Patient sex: M
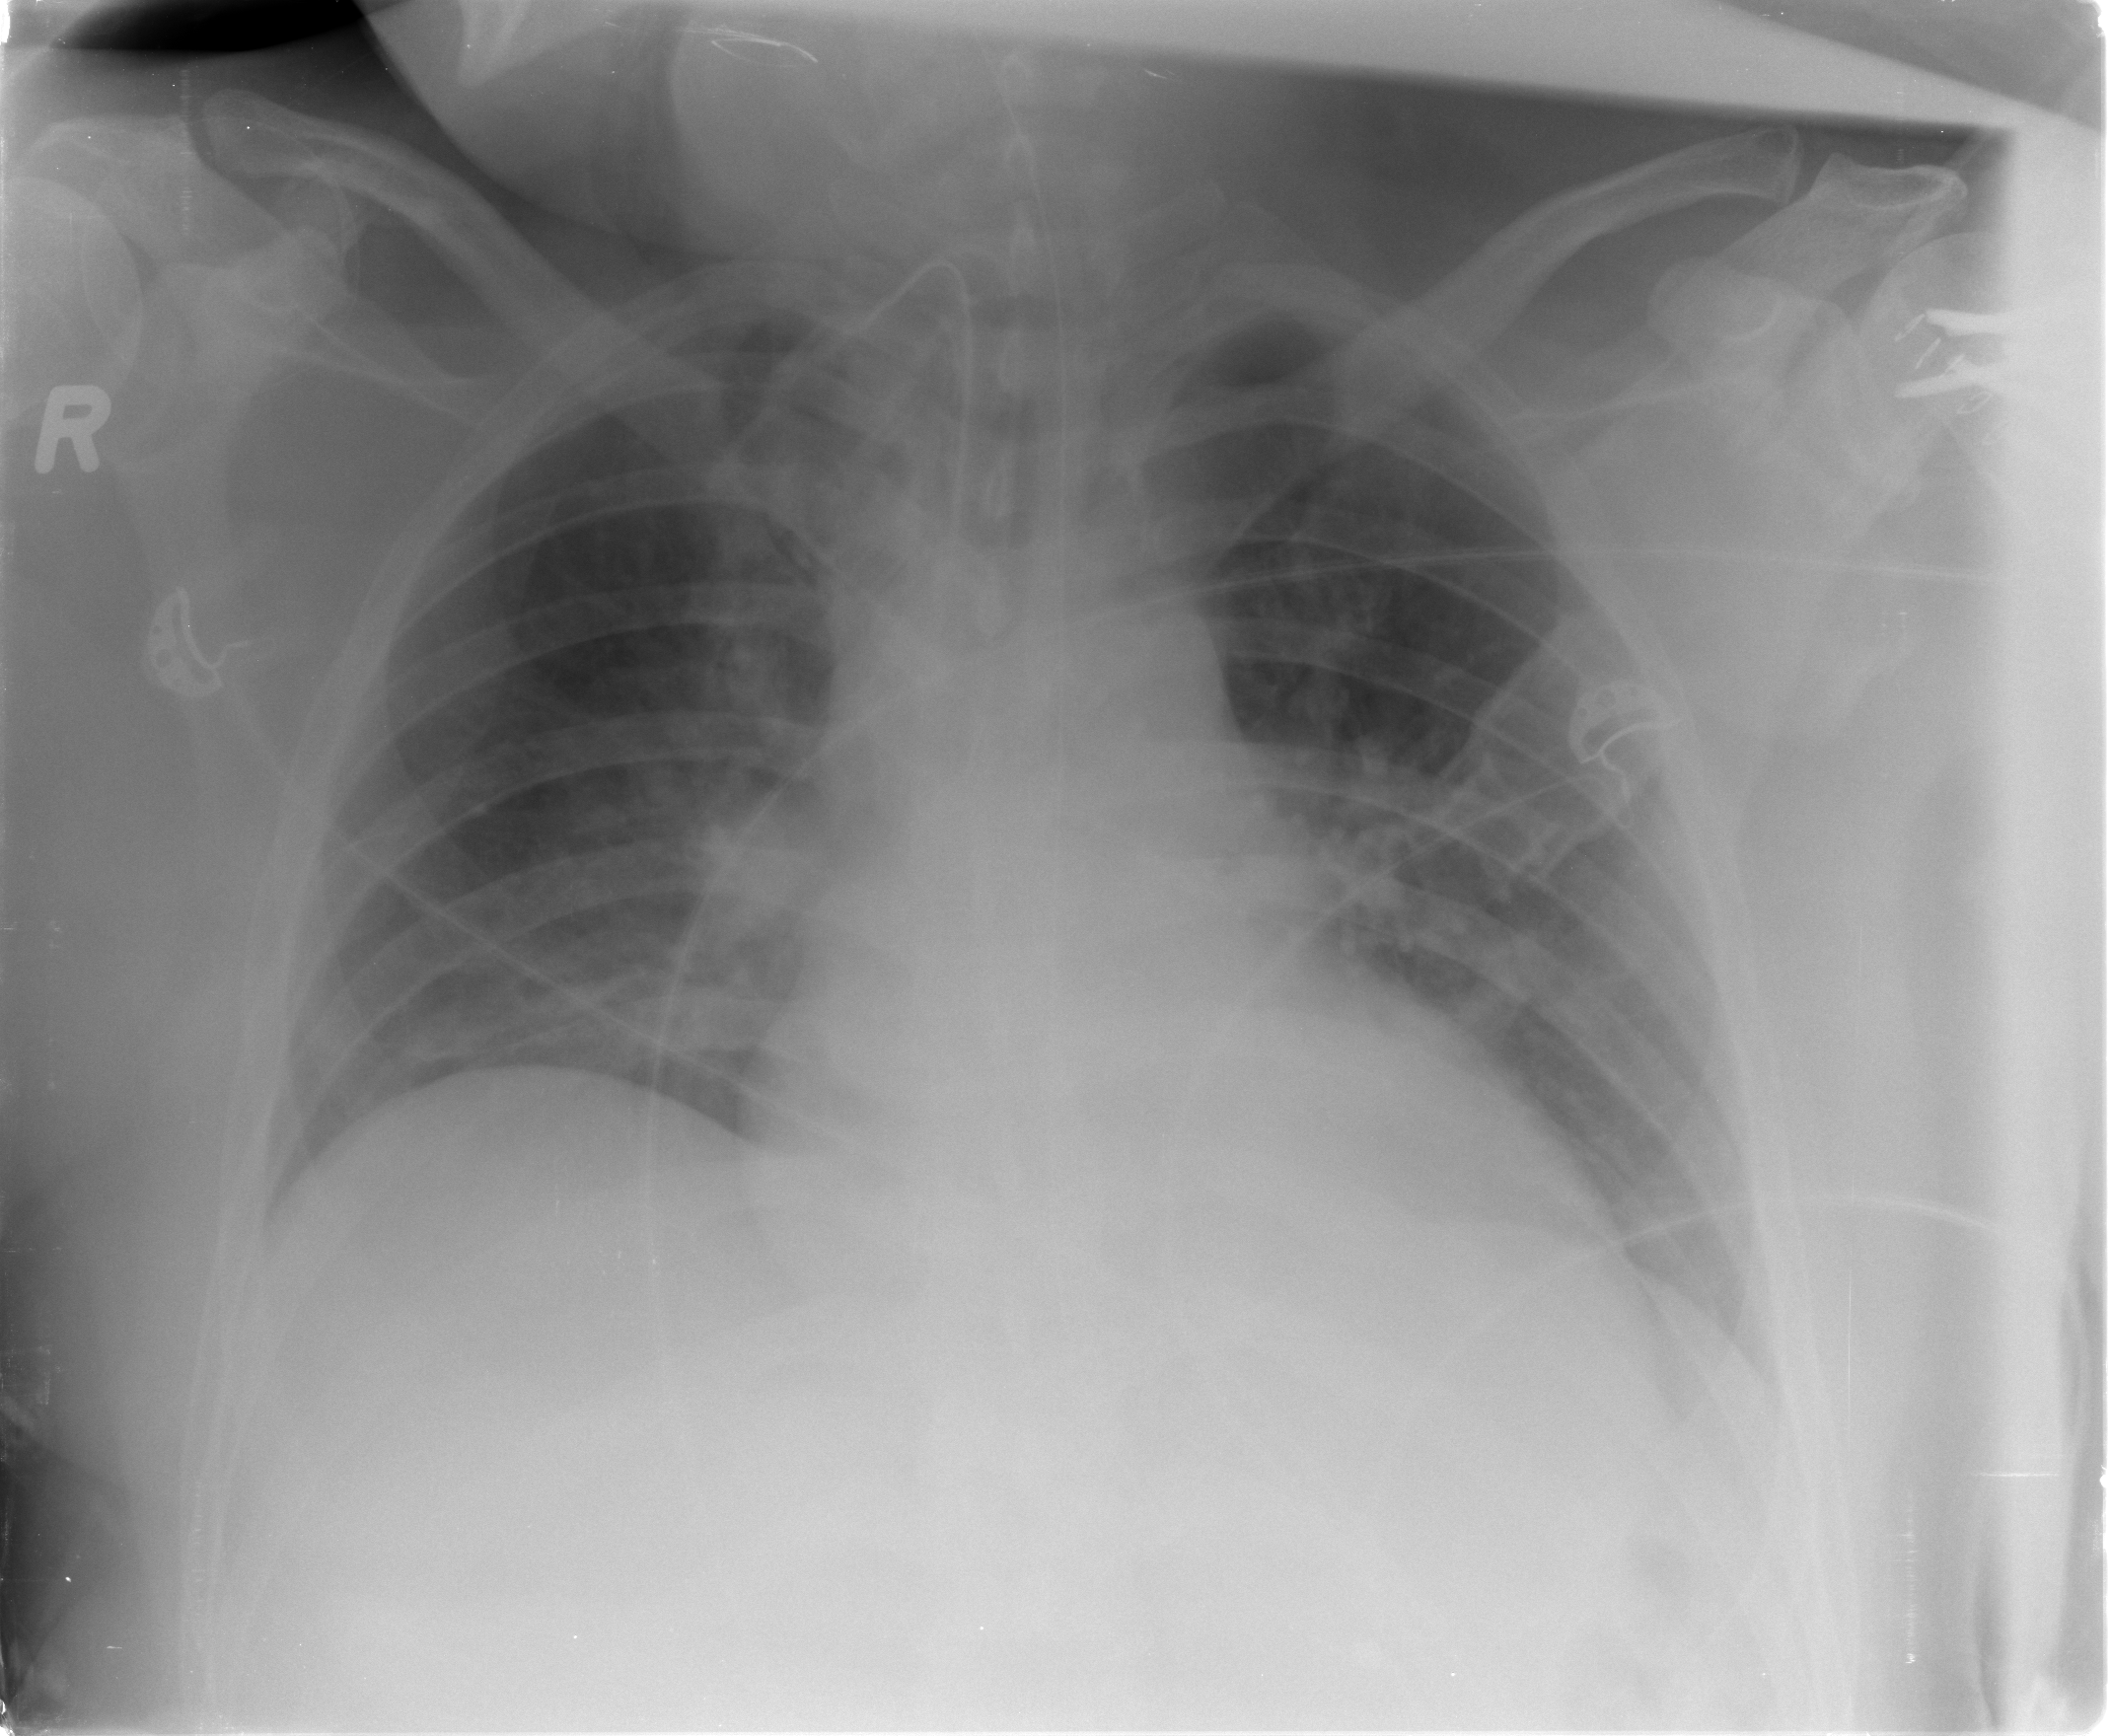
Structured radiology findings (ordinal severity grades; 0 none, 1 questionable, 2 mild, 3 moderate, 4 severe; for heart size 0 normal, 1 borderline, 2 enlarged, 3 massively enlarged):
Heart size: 2
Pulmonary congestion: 2
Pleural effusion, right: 0
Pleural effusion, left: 0
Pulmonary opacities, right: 0
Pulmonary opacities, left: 0
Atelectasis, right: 2
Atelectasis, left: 2